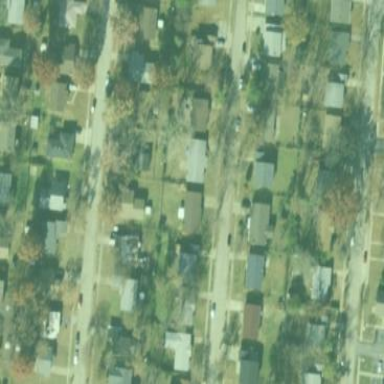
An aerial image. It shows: This residential area consists of single-family homes.